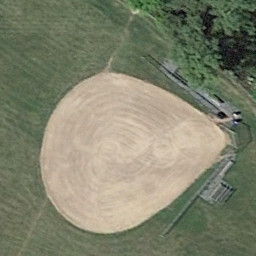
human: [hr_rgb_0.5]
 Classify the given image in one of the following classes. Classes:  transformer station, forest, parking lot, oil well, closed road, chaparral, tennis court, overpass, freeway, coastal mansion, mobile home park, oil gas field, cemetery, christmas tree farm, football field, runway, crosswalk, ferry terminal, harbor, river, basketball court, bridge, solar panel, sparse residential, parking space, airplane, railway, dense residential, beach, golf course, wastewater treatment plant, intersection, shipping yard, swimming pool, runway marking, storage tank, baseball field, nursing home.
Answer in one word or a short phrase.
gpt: baseball field